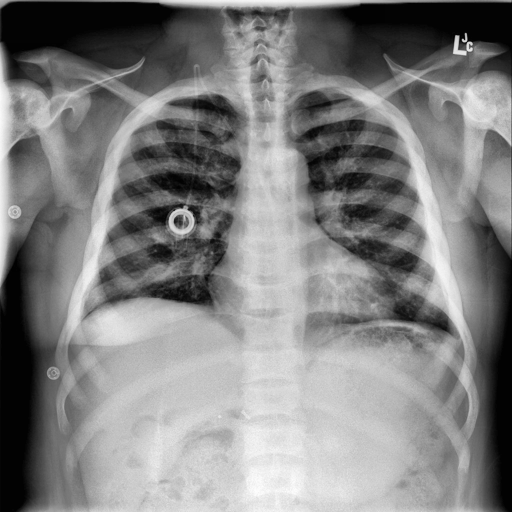
Finding: NORMAL